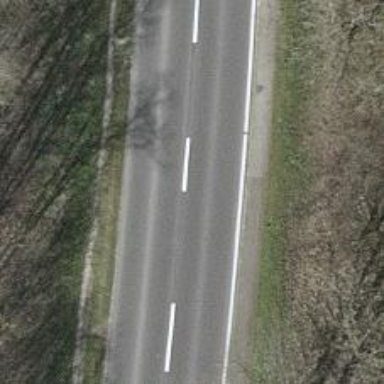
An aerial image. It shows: Tertiary road with asphalt surface.